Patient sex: M
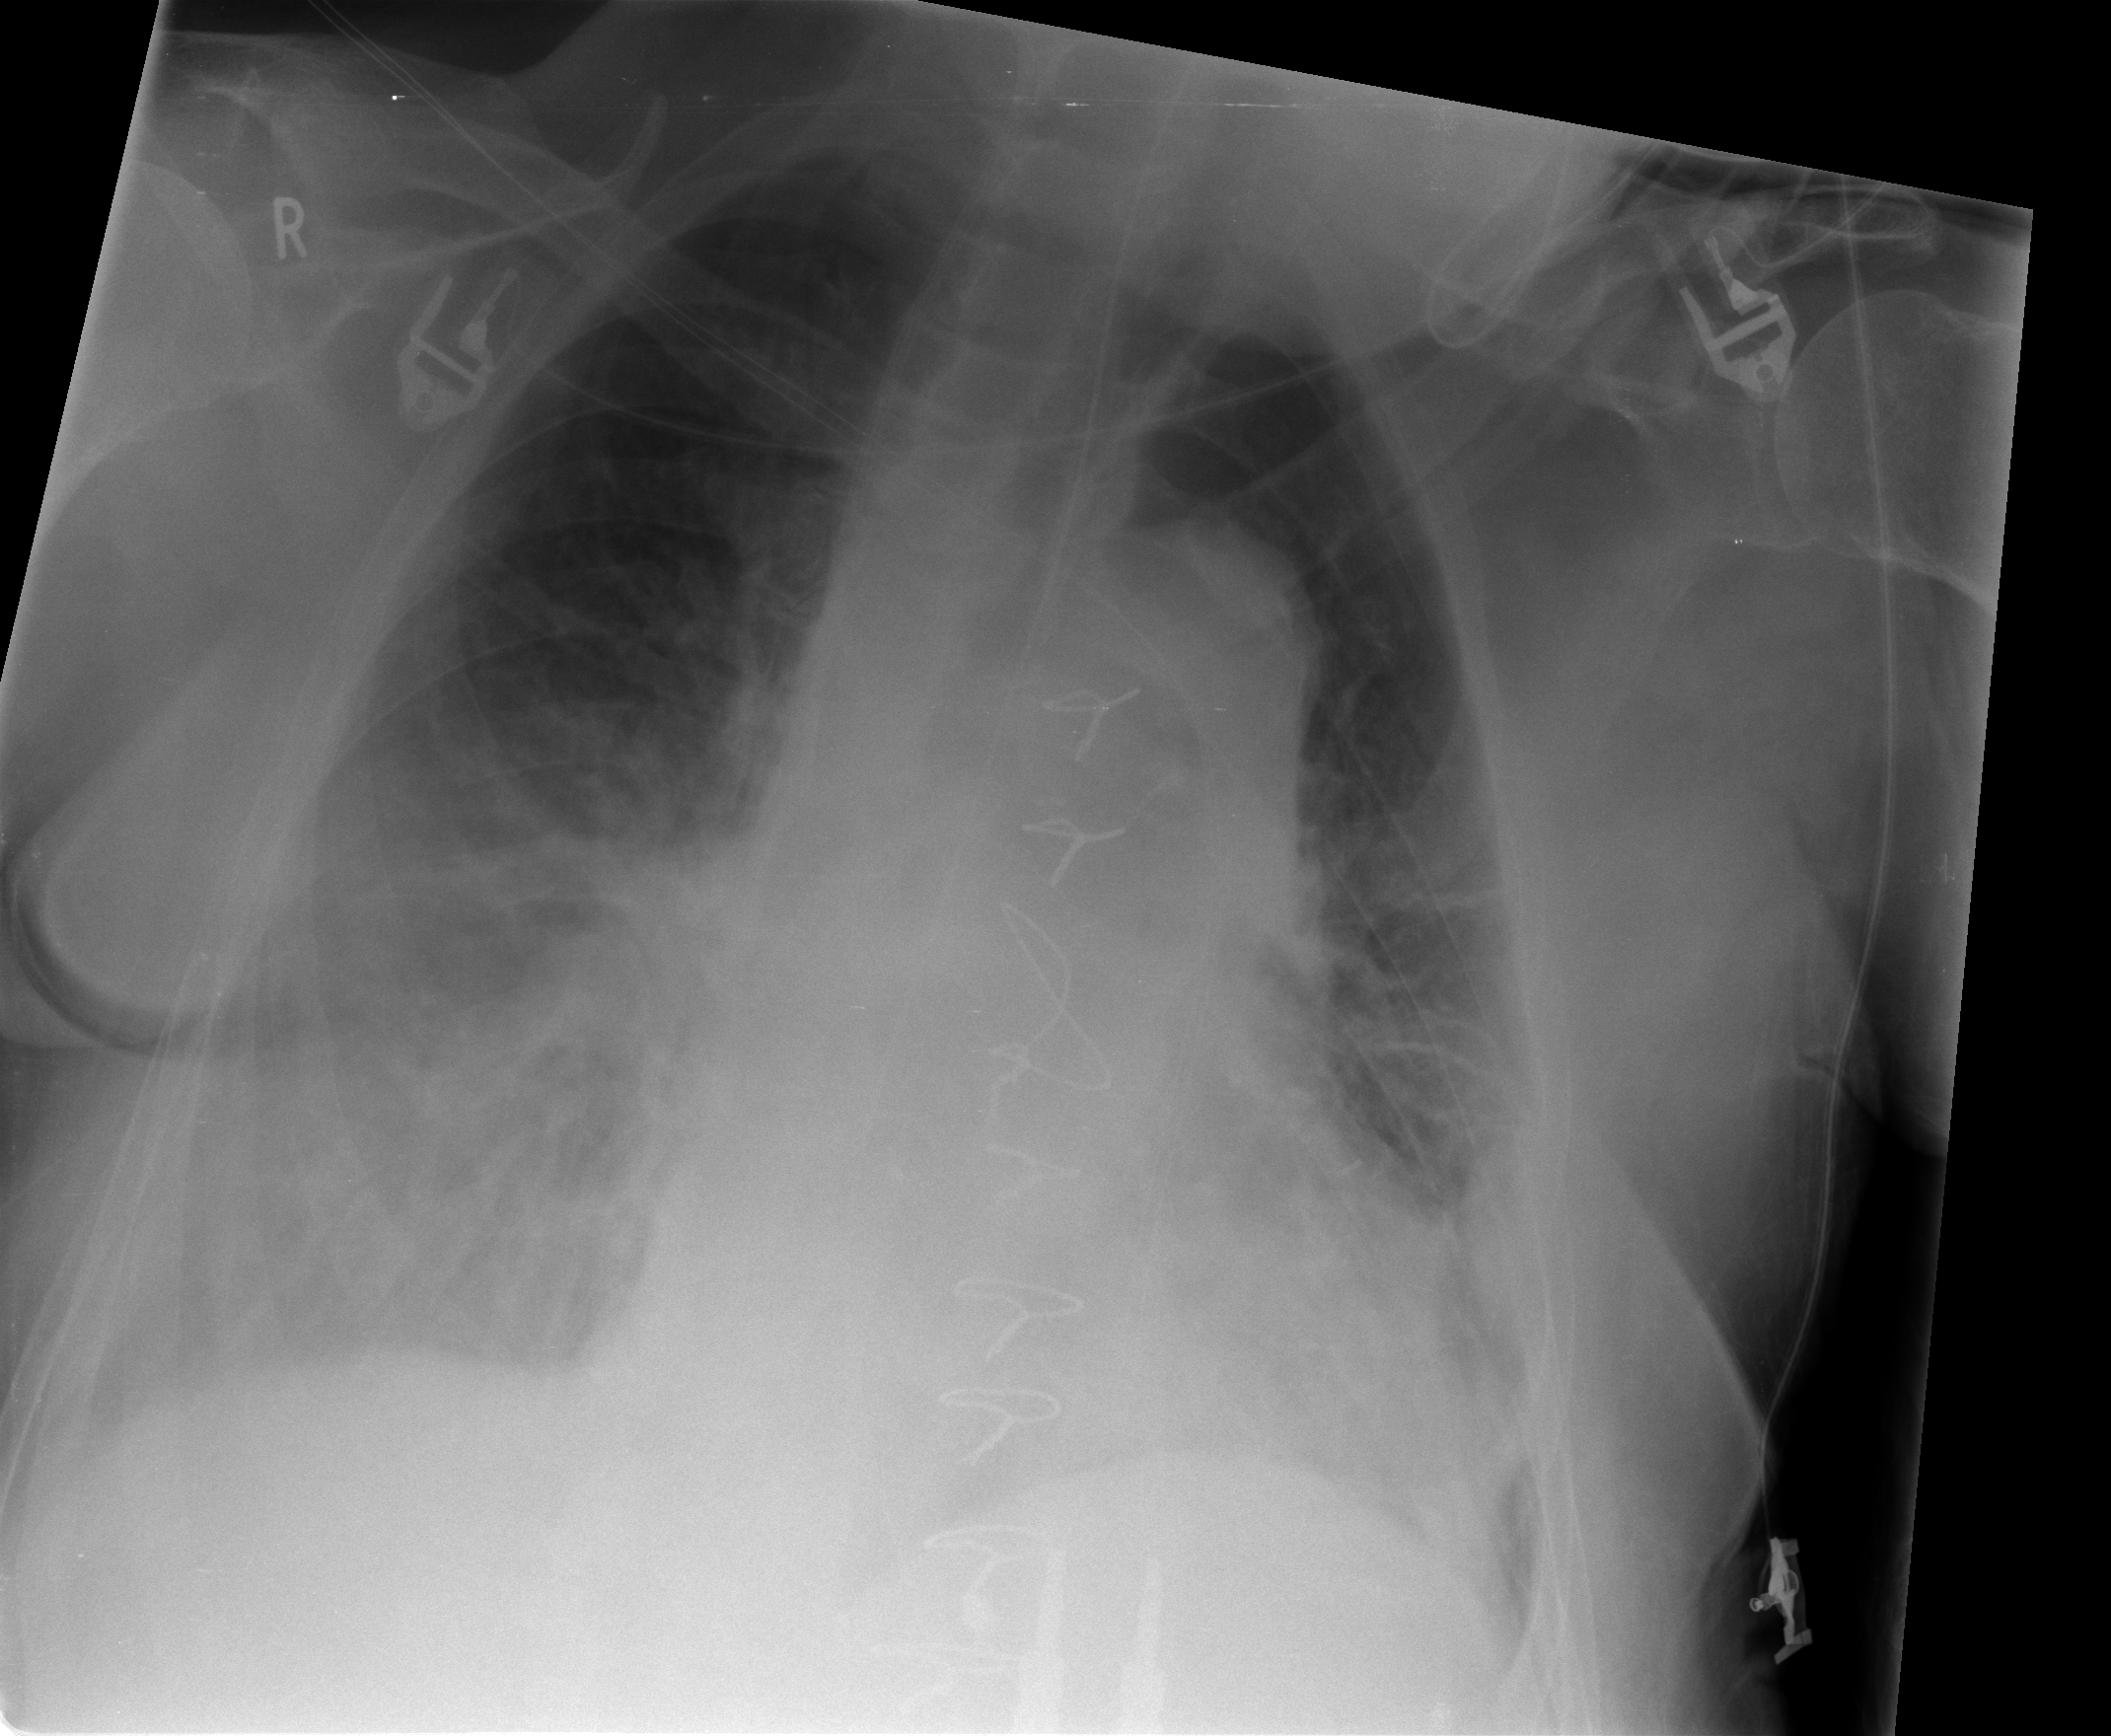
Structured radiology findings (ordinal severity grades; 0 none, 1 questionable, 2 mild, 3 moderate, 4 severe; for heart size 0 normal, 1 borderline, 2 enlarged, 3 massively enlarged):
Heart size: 2
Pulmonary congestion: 2
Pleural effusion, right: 1
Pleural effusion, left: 0
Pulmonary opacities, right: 2
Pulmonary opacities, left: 0
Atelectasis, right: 2
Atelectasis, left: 2